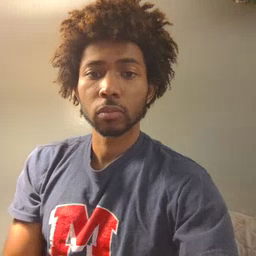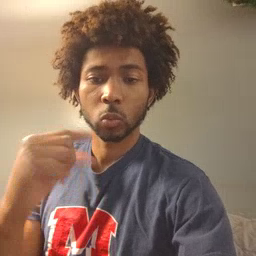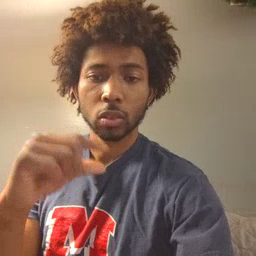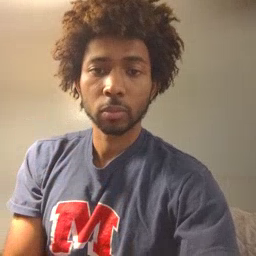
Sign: green